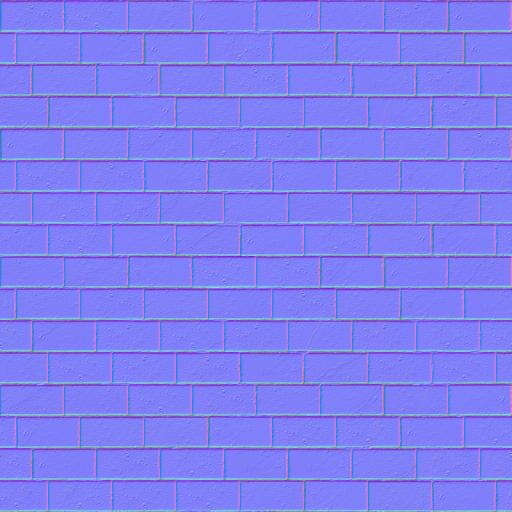
old pavement paving stones road